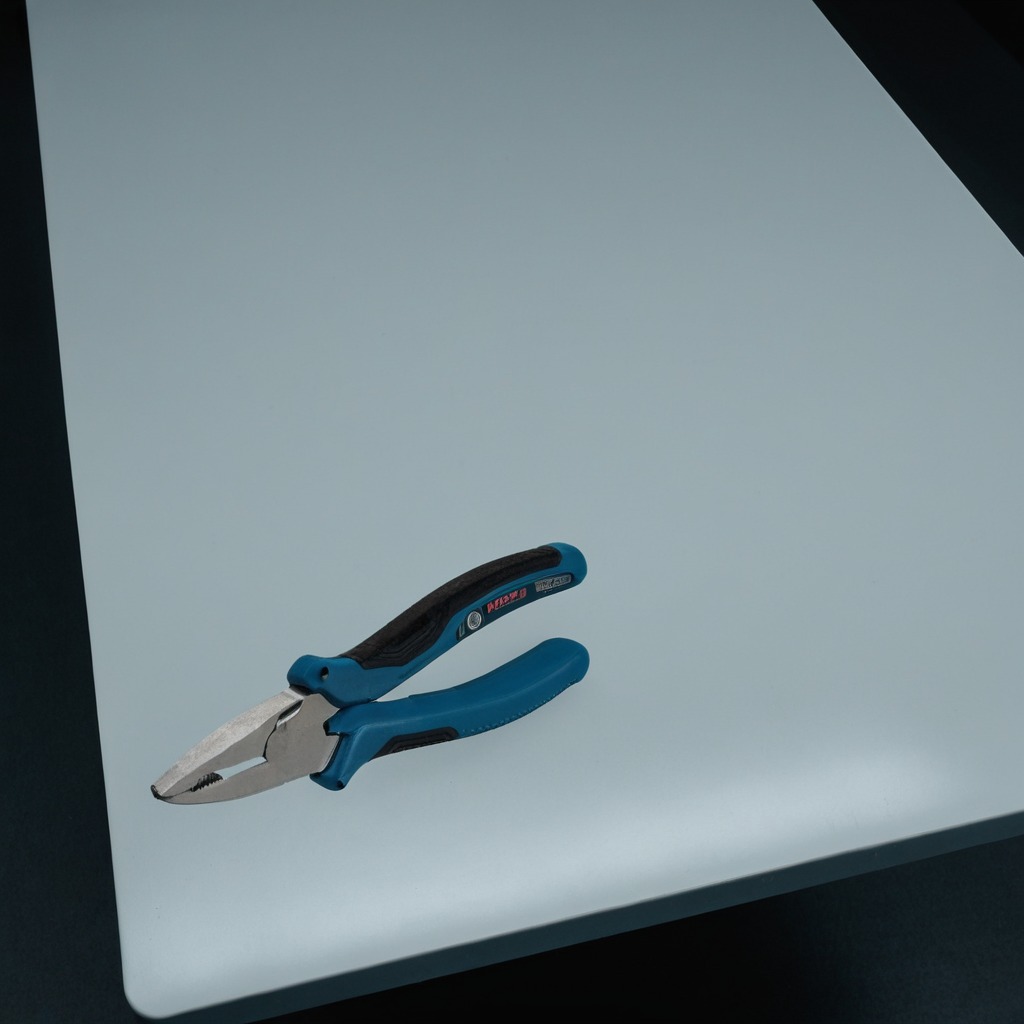
A plier is lying on the clean empty table in a railway signal maintenance room lit by harsh overhead fluorescents.